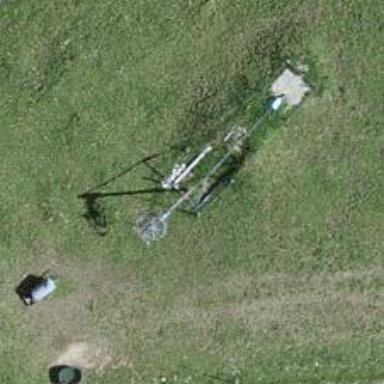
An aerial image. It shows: Rope tow aerialway.